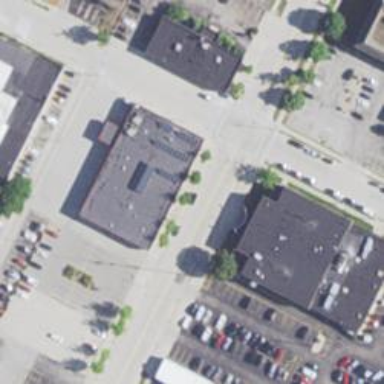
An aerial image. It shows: Police building.